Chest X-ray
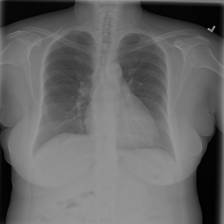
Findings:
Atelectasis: negative
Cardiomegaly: negative
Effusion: positive
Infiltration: positive
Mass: negative
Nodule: negative
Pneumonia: negative
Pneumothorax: negative
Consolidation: negative
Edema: negative
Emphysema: negative
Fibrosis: negative
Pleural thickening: negative
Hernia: negative